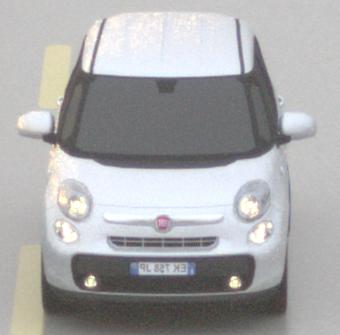
Make: Fiat
Model: 500L 1.4 16V
Detailed model: 500L (199)
Model produced from: 2012/10
Model produced until: 2017/05
Doors: 5
Color: white
Road condition: wet road
Daytime: sunrise or sunset
Contrast: low contrast